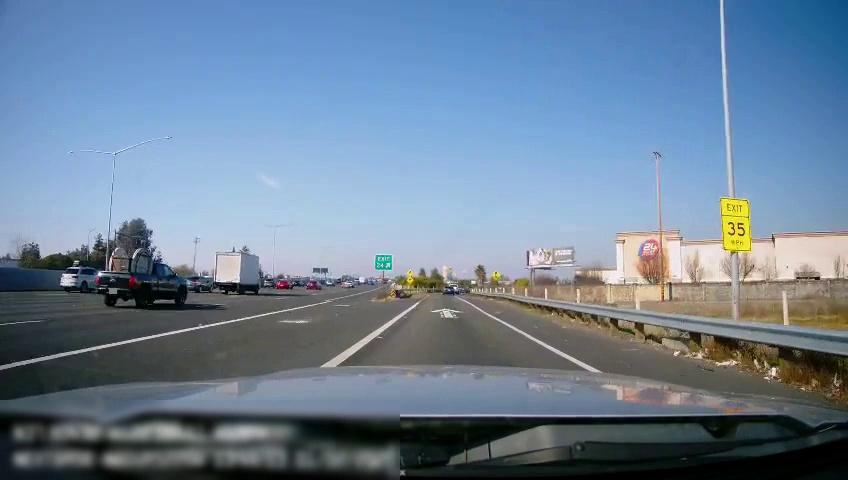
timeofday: Day
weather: Sunny
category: Drivable Space
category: Vehicles | Truck
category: Vehicles | Truck
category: Vehicles | Car
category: Vehicles | Car
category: Vehicles | Car
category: Vehicles | Car
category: Vehicles | Car
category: Vehicles | Car
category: Vehicles | Truck
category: Lanes | Alternate Lane
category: Lanes | Alternate Lane
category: Lanes | Alternate Lane
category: Lanes | Alternate Lane
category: Traffic | Signs
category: Traffic | Signs